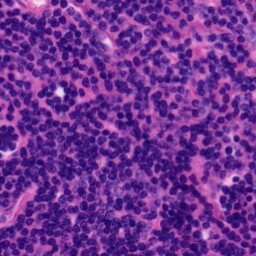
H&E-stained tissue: Tonsil